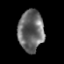
Tissue: prostate
Cell type: T cells
Senescence score: 0.2494
Nuclear area (px): 1027
Mean DAPI intensity: 105.7